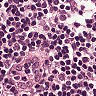
Metastatic tissue present: no